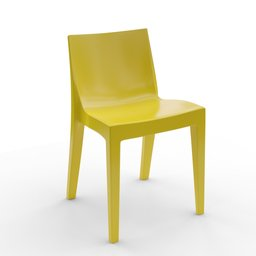
Label: furniture